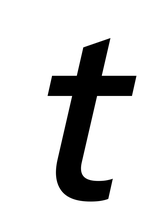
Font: InstrumentSans-Italic_Medium_Italic